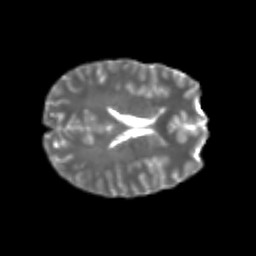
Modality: T2w
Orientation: axial
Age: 24
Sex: male
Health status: healthy
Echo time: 0.074 s